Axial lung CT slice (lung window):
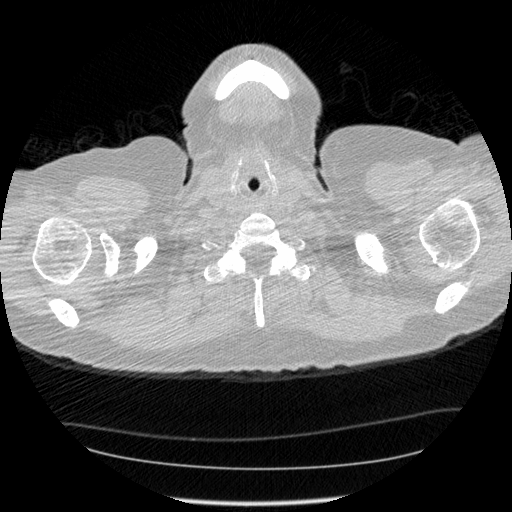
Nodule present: no